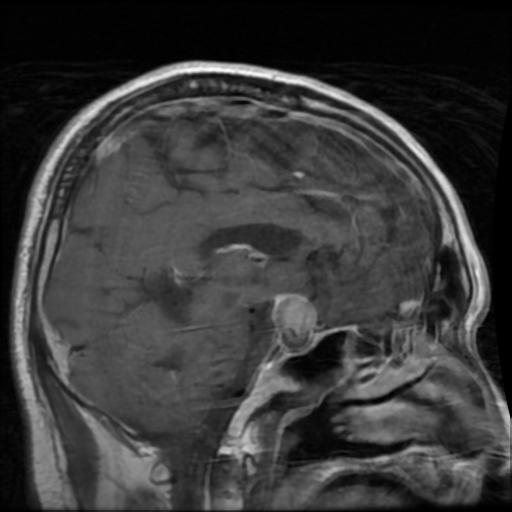
Label: pituitary